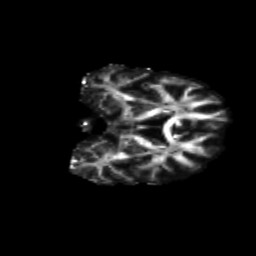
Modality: FA
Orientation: coronal
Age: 66
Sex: female
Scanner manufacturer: siemens
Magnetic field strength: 3 T
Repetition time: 4.71 s
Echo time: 0.0906 s